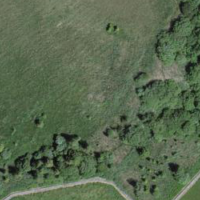
EUNIS habitat code: 16
Species observed at this site:
Eristalis tenax
Phragmites australis
Iris sibirica
Salix pentandra